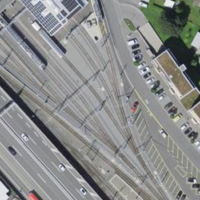
EUNIS habitat code: 57
Species observed at this site:
Teucrium scorodonia
Larus michahellis